Breast ultrasound image
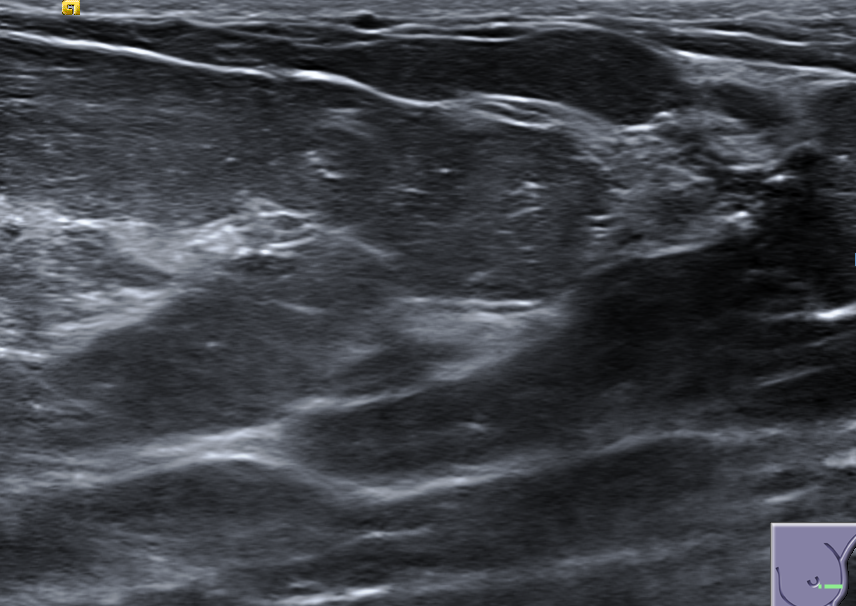
Diagnosis: normal